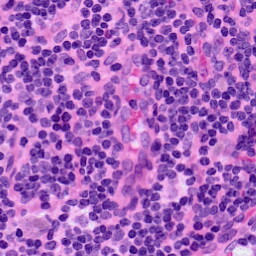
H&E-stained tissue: LymphNode